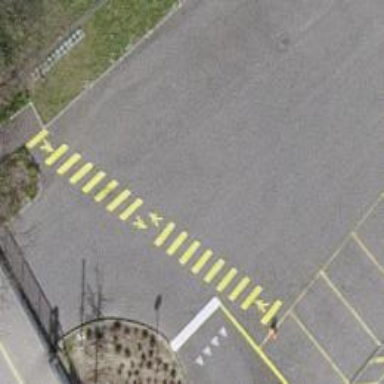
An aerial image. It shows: Marked crossing with zebra stripes on the road.